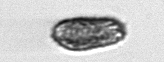
Label: Pseudochattonella_farcimen